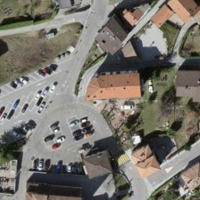
EUNIS habitat code: 55
Species observed at this site:
Podarcis muralis
Melilotus albus